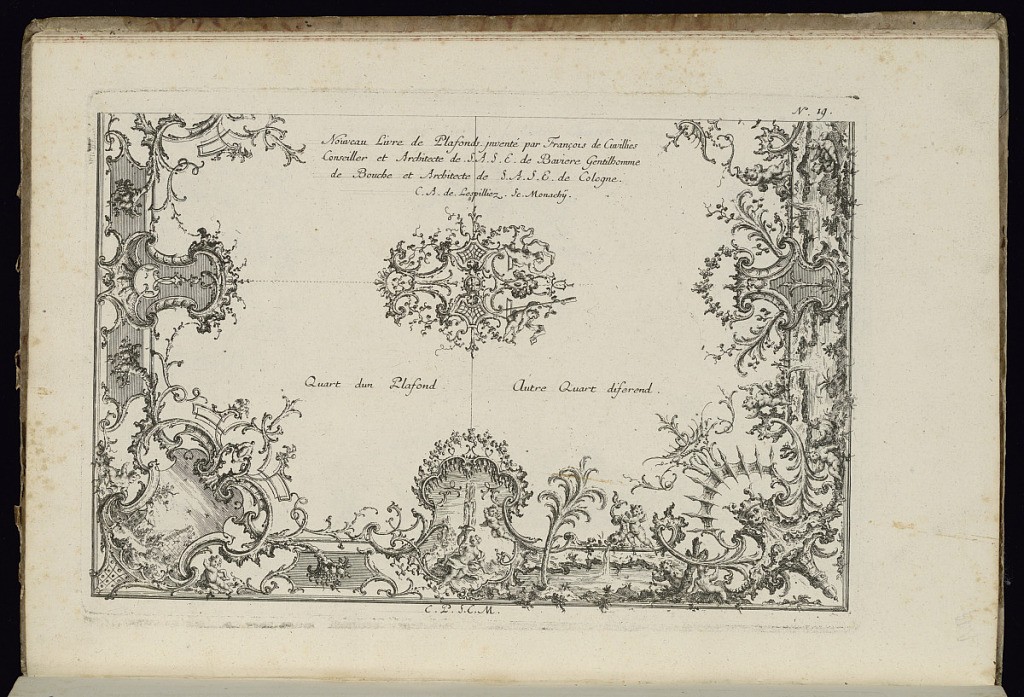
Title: Title Page
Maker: François de Cuvilliés the Elder, Belgian, 1695 - 1768
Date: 1740–68
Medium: Etching and engraving on paper
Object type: Bound print
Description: Design for two quarters of a rocaille ceiling with alternate suggestions divided by a central rosette.